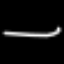
Label: line